Interaction volume radius: 10 \u00c5
Interaction volume height: 20 \u00c5
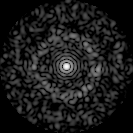
Disorder parameter: 0.8308